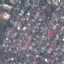
Land use / land cover class: Residential